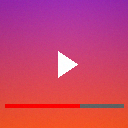
Screen state: on